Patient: sex F, age 72
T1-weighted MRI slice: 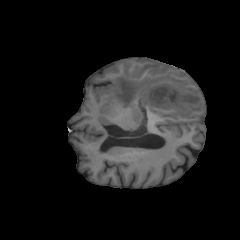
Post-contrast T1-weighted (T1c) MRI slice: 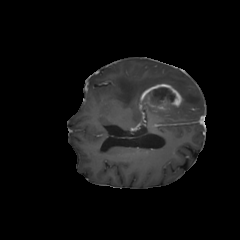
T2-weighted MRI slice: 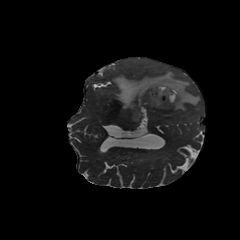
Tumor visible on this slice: yes
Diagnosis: Glioblastoma, IDH-wildtype
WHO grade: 4